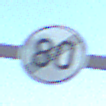
Verkehrszeichen: EndeGeschwindigkeit80
Umgebung: Outdoor, Nature
Tageszeit: MorningAfternoon
Wetter: PartlyCloudy
Licht: Natural
Jahreszeit: NotSpecified
Kontrast: HighContrast